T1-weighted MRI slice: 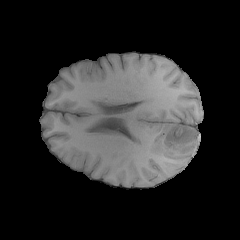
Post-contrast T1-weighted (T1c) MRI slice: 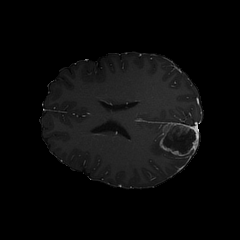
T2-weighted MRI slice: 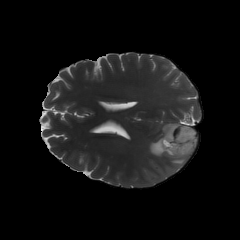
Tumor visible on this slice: yes